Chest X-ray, PA view. Patient: 69 years old, sex M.
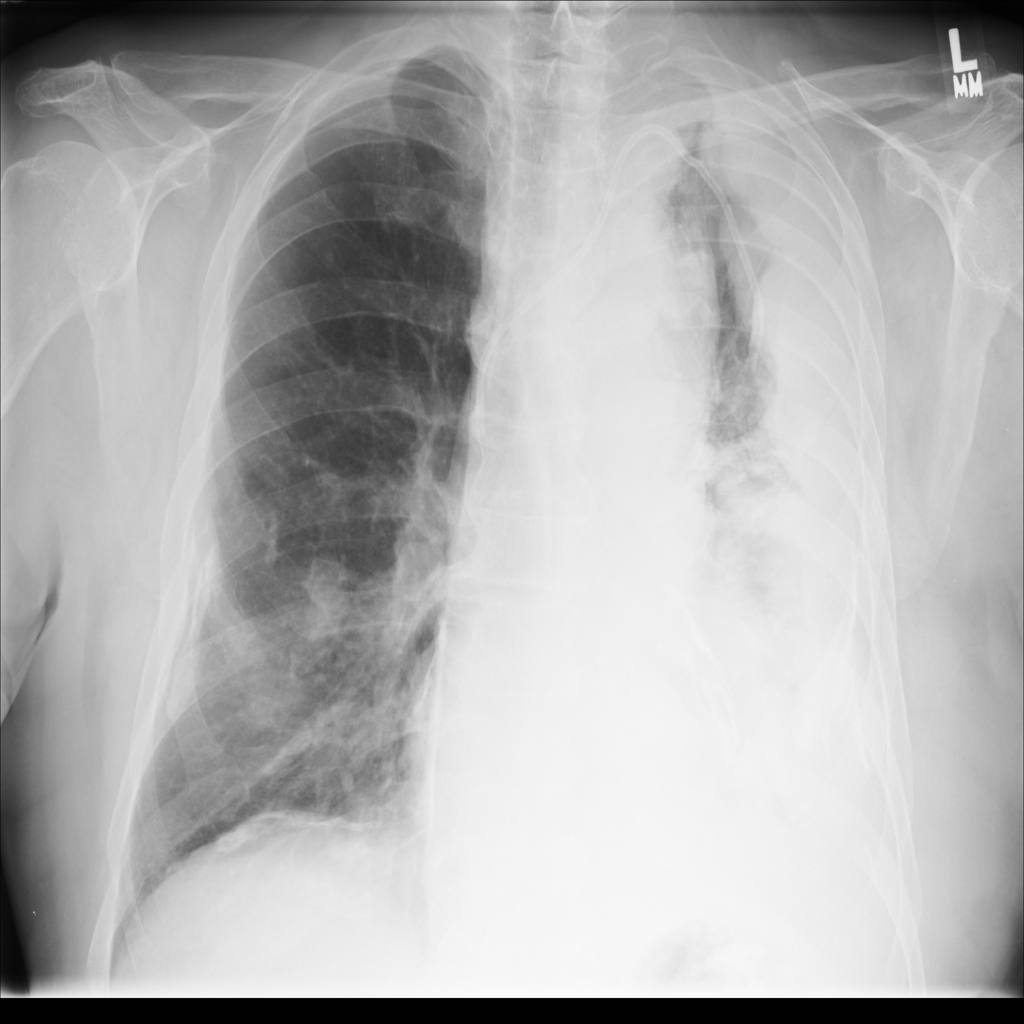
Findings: Mass, Pleural_Thickening